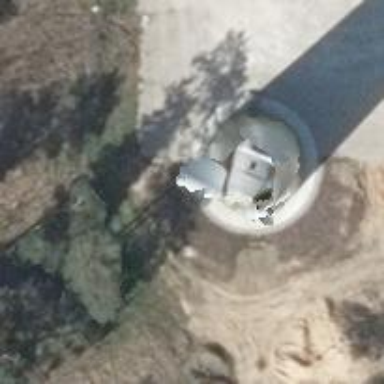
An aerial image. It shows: Wind generator powered by wind. The generator type is horizontal axis and it uses wind turbines.